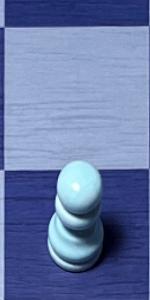
Label: Pawn_White